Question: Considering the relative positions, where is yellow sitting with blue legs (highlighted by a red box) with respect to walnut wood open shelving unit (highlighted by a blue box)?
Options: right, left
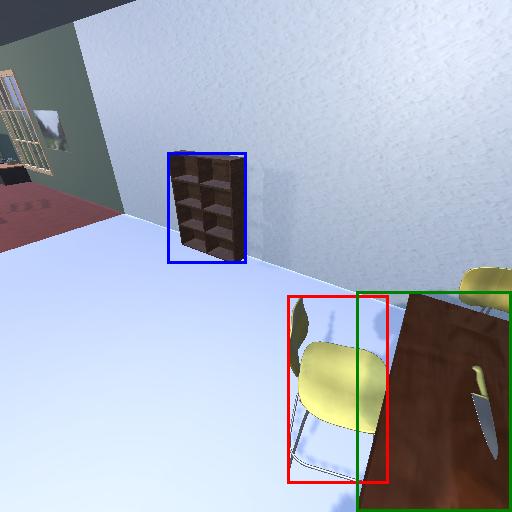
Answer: right